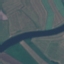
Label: River